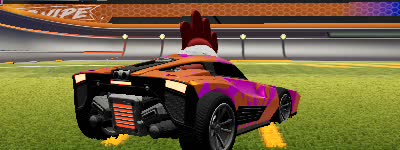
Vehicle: breakout